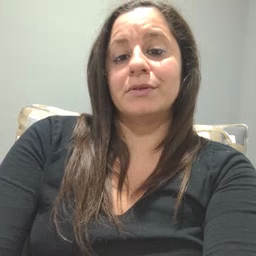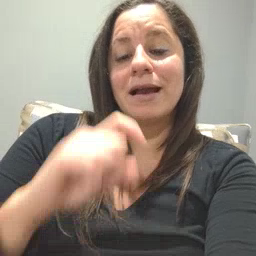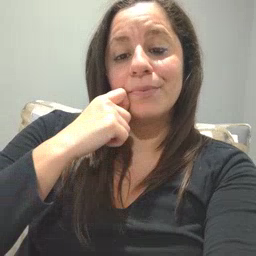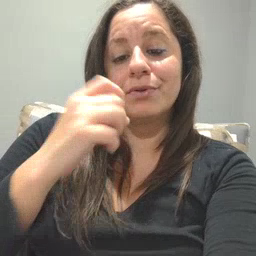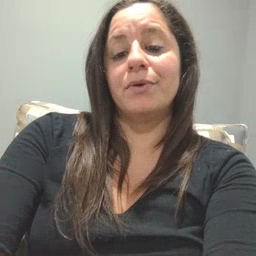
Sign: apple